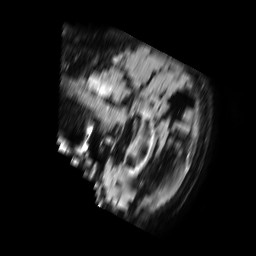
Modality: FLAIR
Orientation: sagittal
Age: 77
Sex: male
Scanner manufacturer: philips
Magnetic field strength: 1.5 T
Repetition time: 6 s
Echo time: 0.1 s